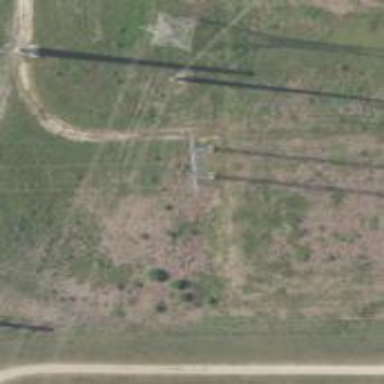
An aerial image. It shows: H-frame power tower with distinctive design.